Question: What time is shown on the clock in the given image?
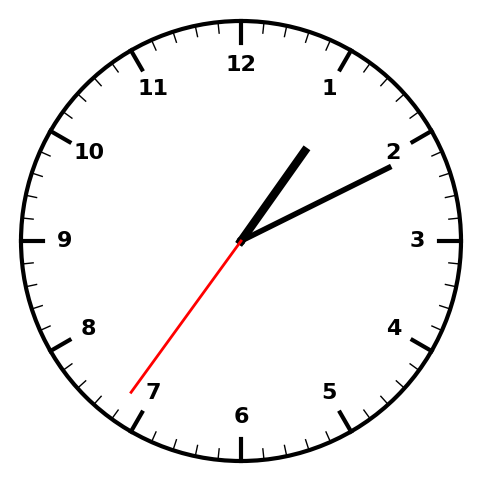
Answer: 01:10:36